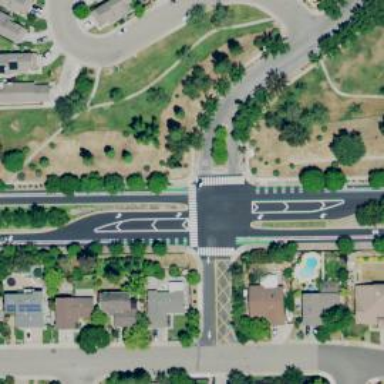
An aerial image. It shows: Uncontrolled road crossing.